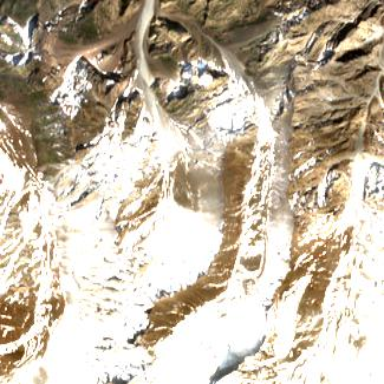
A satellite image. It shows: Majestic glacier in the distance.